Question: I want to implement tree widget but it doesn't have to show the hierarchy line.
Please help on this.

(Hierarchy means the line between parent and child.)
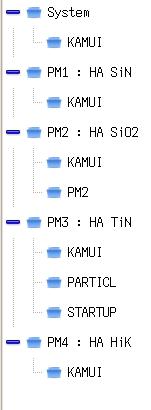
Answer: Use QSS styles - assign empty image to lines...
'''
QTreeView::branch
{
border-image: none;
image: url(:/style/blankImage.png);
}
'''
if lines are still exists after that- create png with one transparent pixel and assign it to TreeView's branch, i haven't checked variant with no image at all.